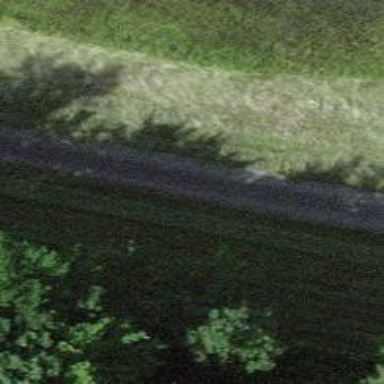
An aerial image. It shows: Asphalt track with grade1 tracktype.